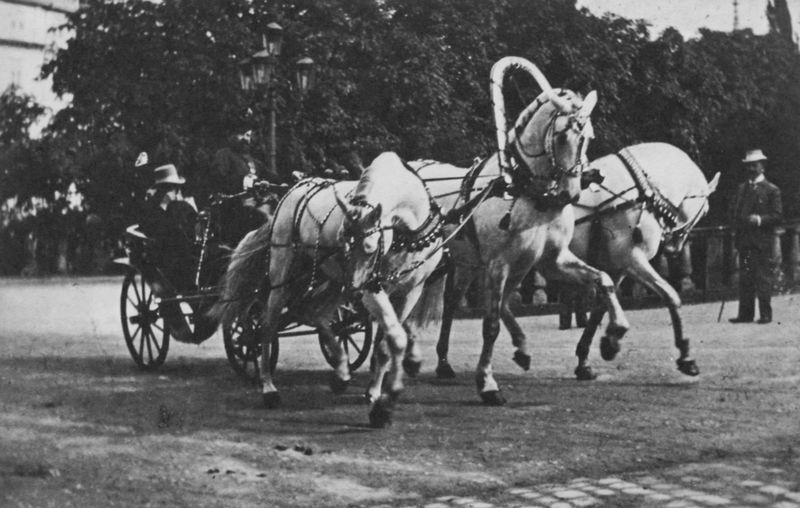
Titel: Russen im Ausland: Fürst Menschikow in seiner Troika in Baden-Baden.
Künstler: Deutscher Photograph
Standort: Baden-Baden
Institution: Stadtgeschichtliche Sammlungen
Schlagwörter: baum, kopf, laub, mann, schatten, weiß, bäume, bewegung, elegant, grau, hut, hüte, köpfe, laterne, licht, männer, rücken, schmuck, schwarz, strasse, park, tier, tiere, weg, anzug, steine, hals, herr, vieh, büsche, boden, drei, ohren, pferde, räder, stock, hufe, schweif, zaumzeug, zügel, pflaster, zuschauer, ausflug, kutsche, speichen, ziehen, rad, wagen, knie, foto, fotografie, photographie, geschirr, asphalt, schwarzweiß, dynamik, lauf, kutscher, hälse, schimmel, trense, photo, fahren, ross, dressur, straßenlaterne, halfter, zaum, rösser, eleganz, galopp, perde, fahrt, kummet, haös, pgoto, lateren, brwegung